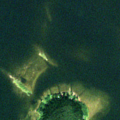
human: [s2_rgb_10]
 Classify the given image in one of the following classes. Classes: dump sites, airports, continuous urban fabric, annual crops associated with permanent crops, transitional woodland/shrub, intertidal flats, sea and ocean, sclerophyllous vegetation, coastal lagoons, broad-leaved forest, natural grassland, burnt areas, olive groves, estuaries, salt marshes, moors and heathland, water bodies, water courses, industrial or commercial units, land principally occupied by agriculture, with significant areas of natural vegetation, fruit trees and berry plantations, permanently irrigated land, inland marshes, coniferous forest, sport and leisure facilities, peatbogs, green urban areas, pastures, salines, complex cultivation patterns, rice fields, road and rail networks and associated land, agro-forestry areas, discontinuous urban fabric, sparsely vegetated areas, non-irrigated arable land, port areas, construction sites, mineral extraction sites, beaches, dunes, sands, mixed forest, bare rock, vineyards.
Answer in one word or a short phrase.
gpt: coniferous forest, sea and ocean